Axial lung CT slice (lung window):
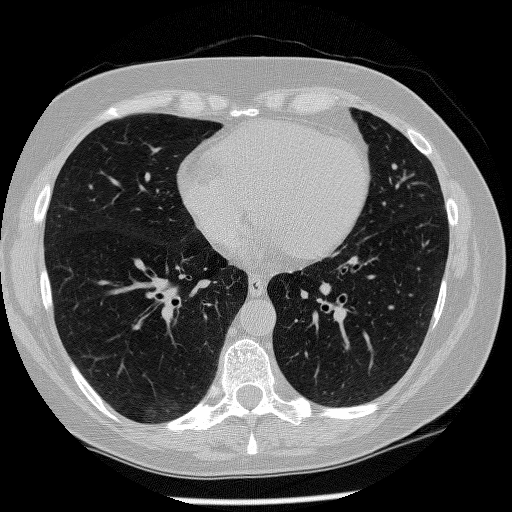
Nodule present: no